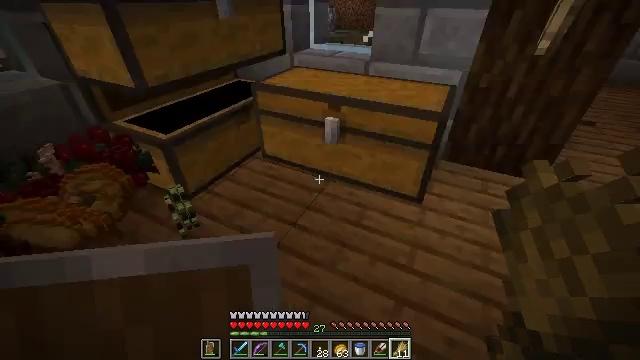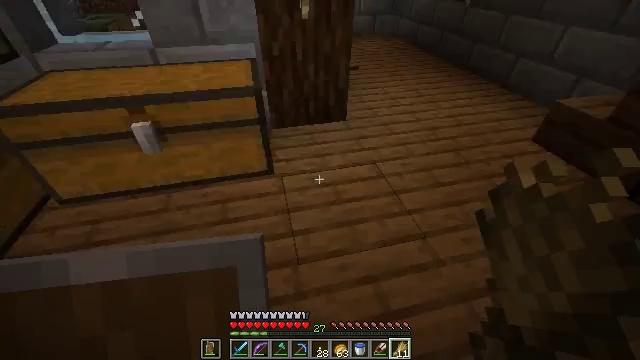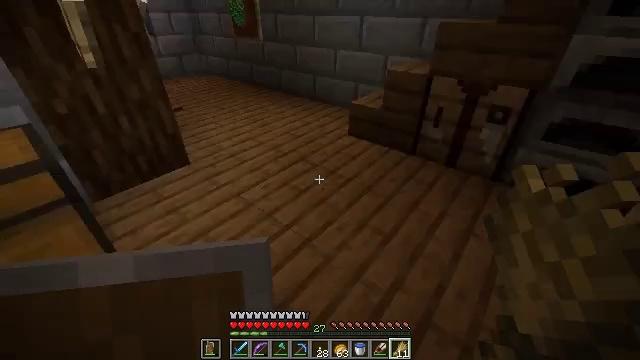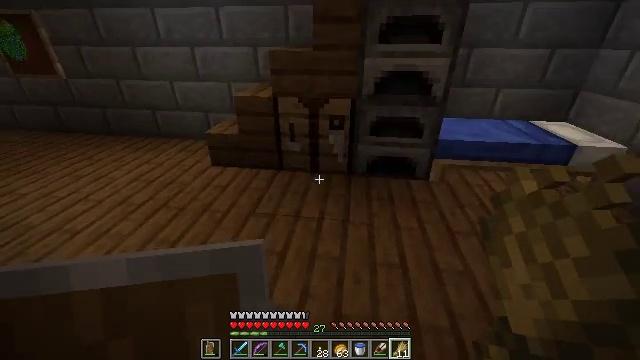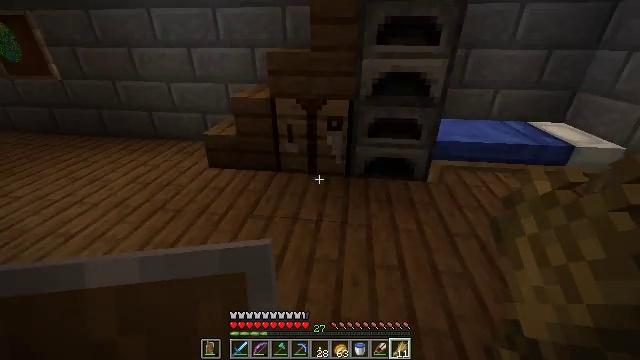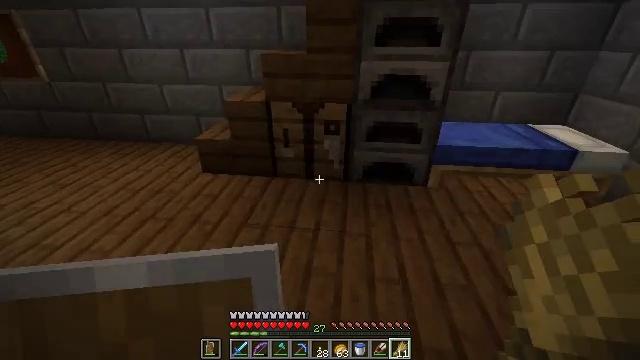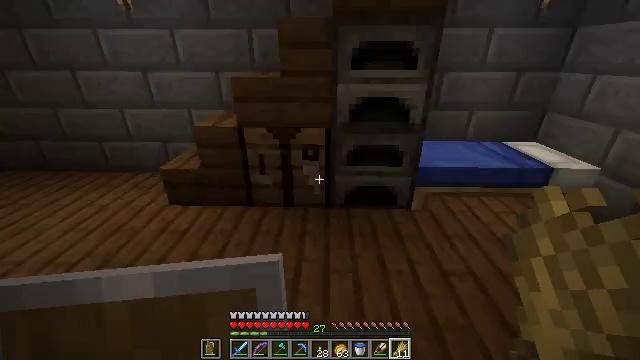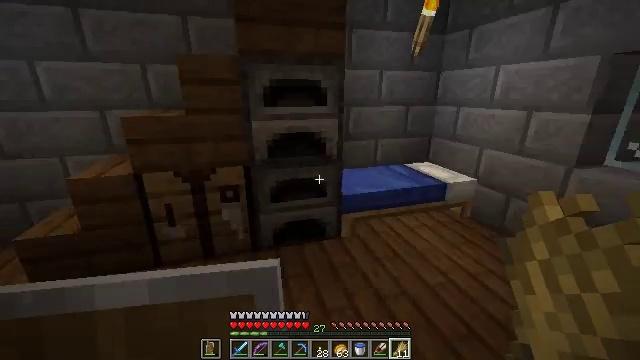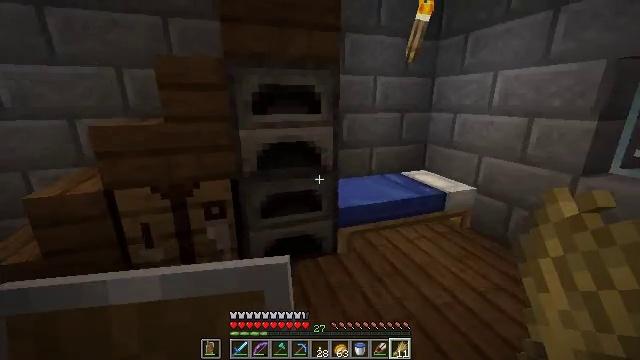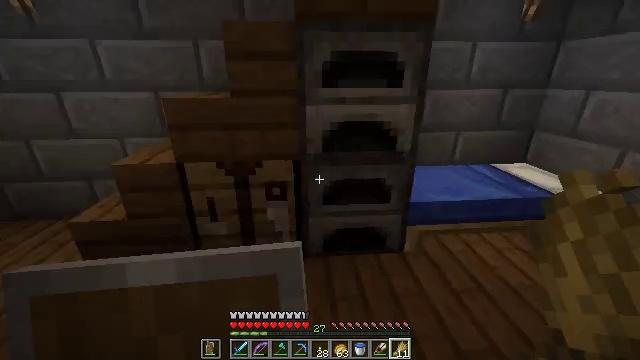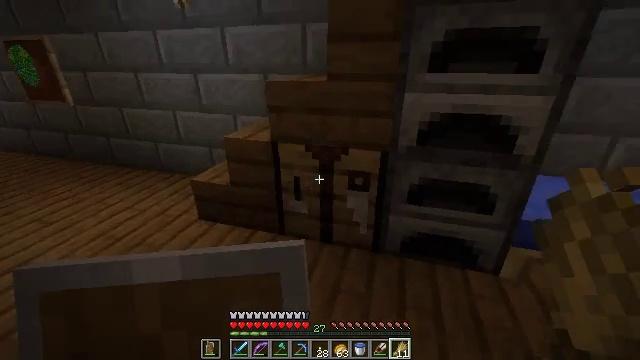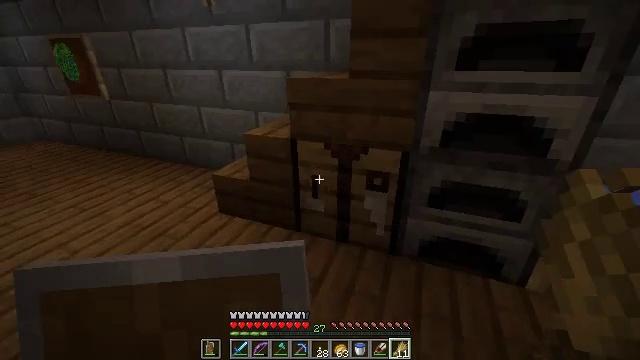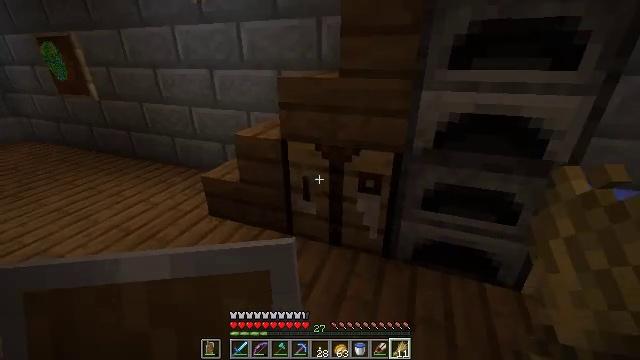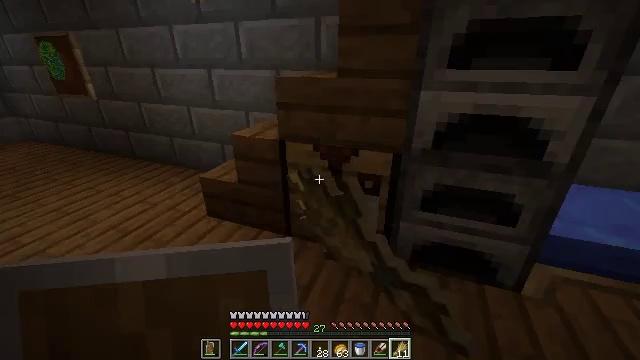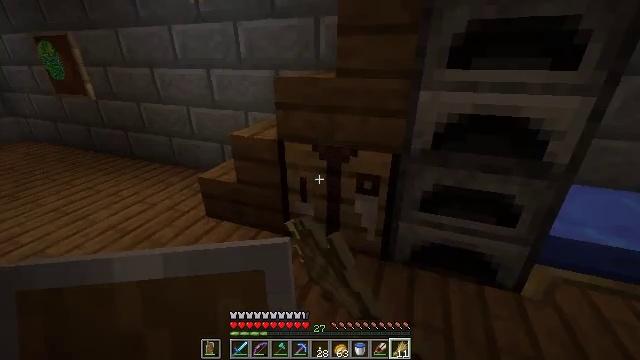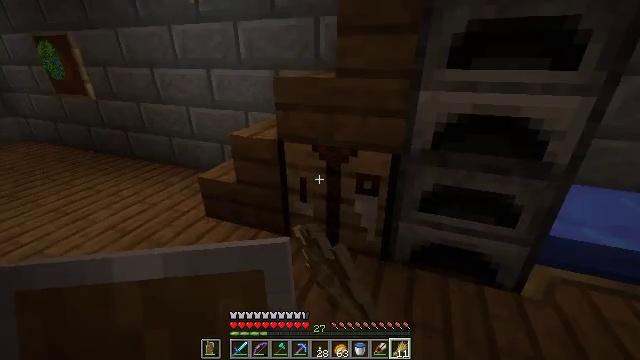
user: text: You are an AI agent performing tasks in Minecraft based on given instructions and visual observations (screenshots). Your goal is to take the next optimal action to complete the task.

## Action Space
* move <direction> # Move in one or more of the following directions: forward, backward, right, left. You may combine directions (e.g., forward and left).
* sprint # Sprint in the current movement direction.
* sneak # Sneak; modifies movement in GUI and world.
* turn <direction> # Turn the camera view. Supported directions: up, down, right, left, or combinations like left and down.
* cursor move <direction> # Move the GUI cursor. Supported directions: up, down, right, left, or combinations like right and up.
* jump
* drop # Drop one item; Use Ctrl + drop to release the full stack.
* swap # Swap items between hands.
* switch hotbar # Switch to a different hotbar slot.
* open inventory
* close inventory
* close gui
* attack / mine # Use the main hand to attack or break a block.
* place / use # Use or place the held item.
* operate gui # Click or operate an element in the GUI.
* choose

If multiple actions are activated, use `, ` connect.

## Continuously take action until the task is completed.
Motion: motion action
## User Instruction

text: Take wooden planks and slabs to craft a barrel.
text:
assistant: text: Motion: turn right and down
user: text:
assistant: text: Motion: turn right and up
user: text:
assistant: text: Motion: turn right and up
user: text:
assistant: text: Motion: move forward
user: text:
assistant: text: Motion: move forward
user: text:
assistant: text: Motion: move forward, turn right and up
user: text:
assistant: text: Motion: move forward, turn right and up
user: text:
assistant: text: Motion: move forward, turn right and up
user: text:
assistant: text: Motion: move forward, turn left and down
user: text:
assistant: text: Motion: turn left and down
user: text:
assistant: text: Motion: turn left
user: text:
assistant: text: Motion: use / place
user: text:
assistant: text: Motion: use / place
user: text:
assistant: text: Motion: no_op
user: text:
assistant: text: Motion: no_op
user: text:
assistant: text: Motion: no_op
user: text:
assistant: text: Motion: open gui
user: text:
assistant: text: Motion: no_op
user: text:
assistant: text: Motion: no_op
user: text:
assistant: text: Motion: cursor move left
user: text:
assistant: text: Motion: cursor move left
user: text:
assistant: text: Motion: cursor move left and down
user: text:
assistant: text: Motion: cursor move left
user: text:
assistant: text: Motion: cursor move left
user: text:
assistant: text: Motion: operate gui
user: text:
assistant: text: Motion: operate gui
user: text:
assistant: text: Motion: cursor move right and up
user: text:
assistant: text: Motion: cursor move right and up
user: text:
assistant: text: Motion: cursor move up
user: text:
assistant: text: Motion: no_op